Question: I recently changed from 'Spyder' to 'PyCharm' as a Python IDE. In 'Spyder' I have often used the variable explorer feature (see picture). Is this feature also available in 'PyCharm'?
I found this <URL>'" should be included in 'PyCharm 3', but I cannot find that. Maybe someone could tell me how to use that tool.
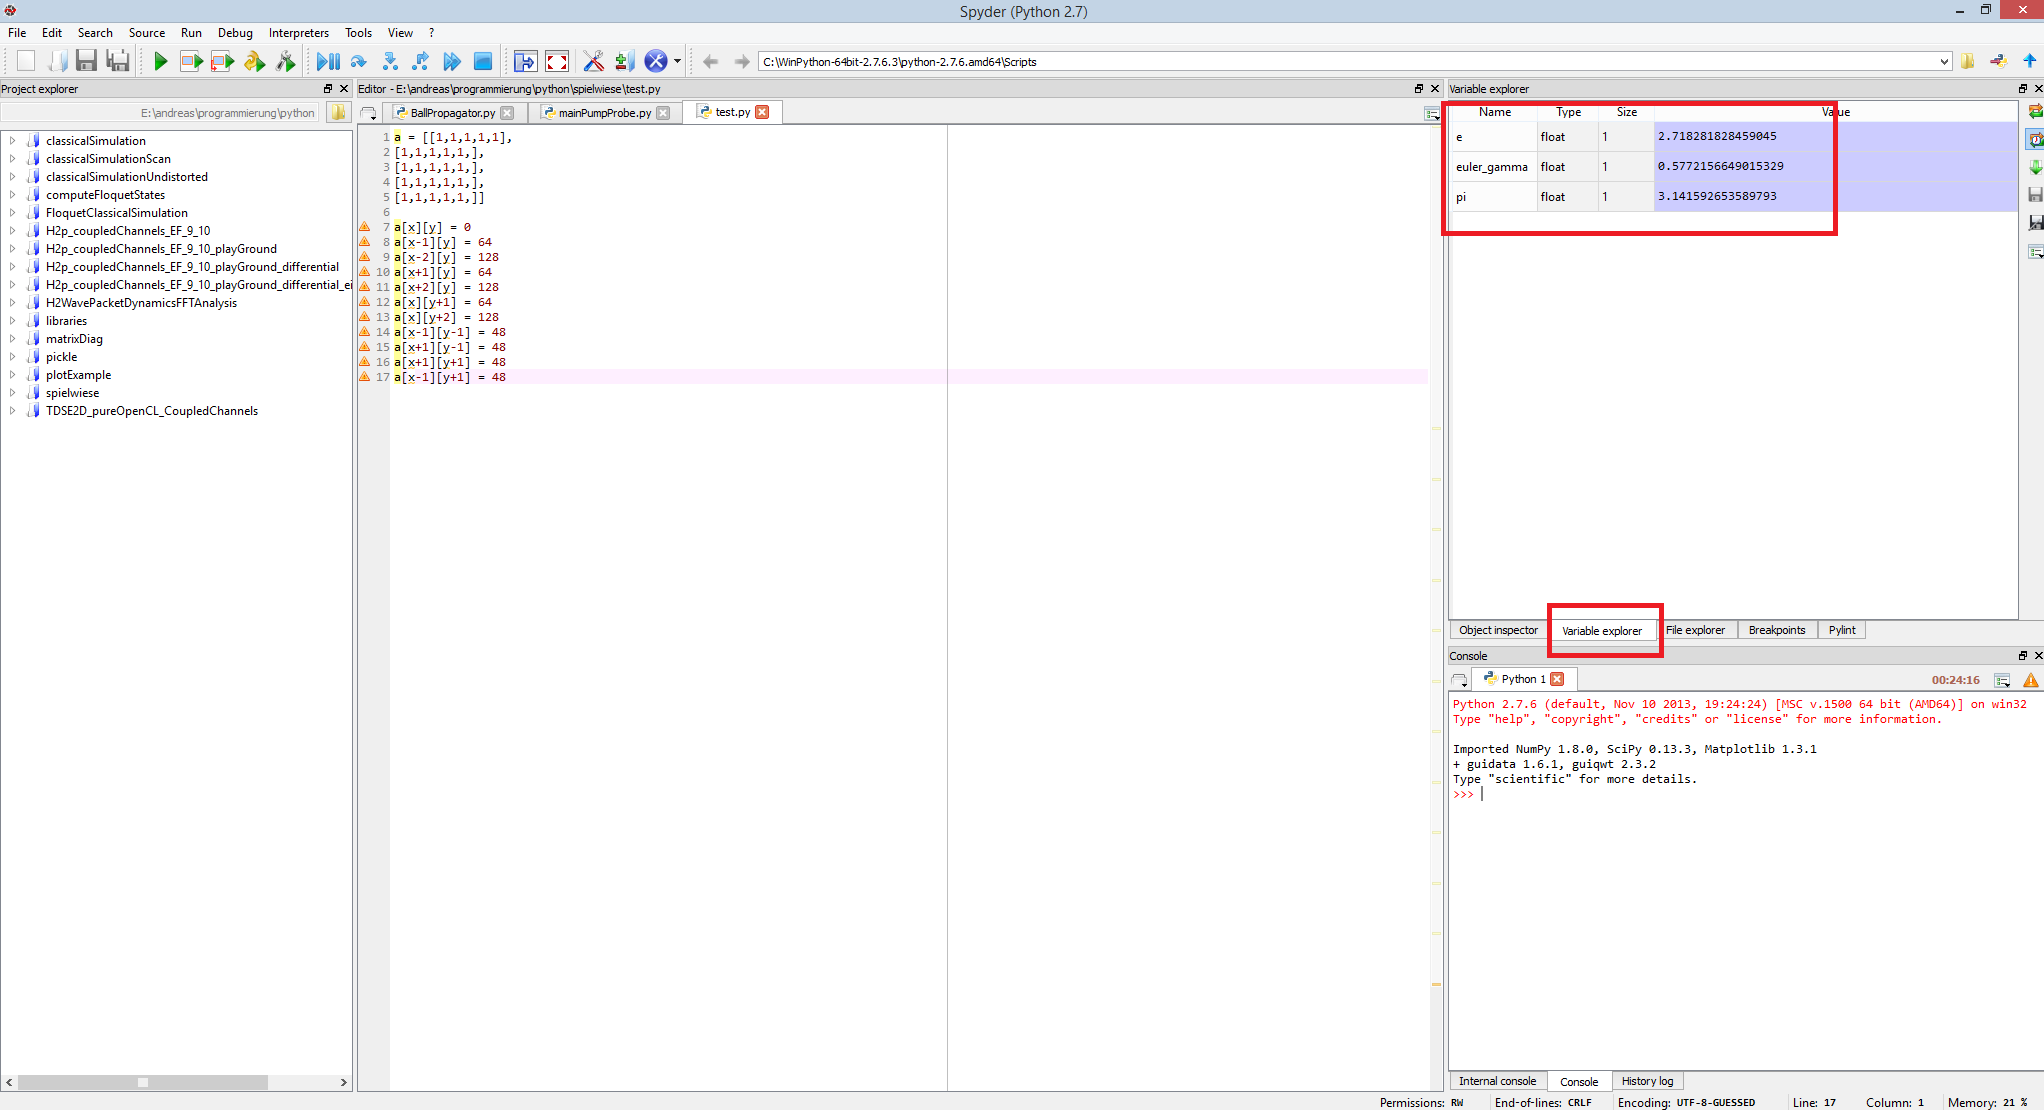
Answer: The variable list is available in the python console Tools --> Run Python Console... as shown in the screen shot below. Similar functionality for showing variables and watched variables is available in the debugger console.